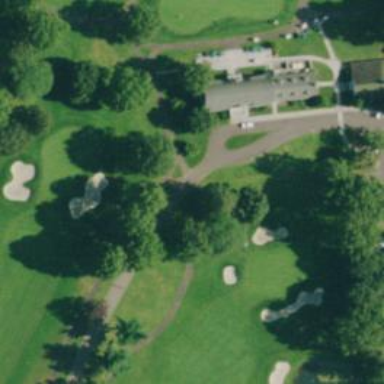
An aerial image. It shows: Pathway for golf carts.